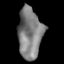
Tissue: lung
Cell type: T cells
Senescence score: 0.2056
Nuclear area (px): 1188
Mean DAPI intensity: 127.428